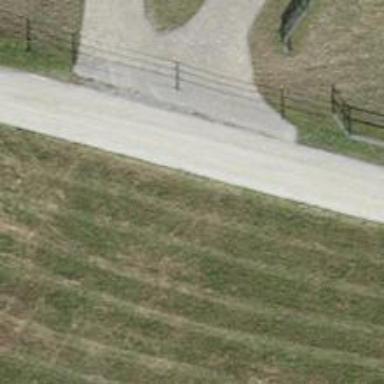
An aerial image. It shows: Gravel track with grade 2 quality.